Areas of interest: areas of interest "Swimming Pool"
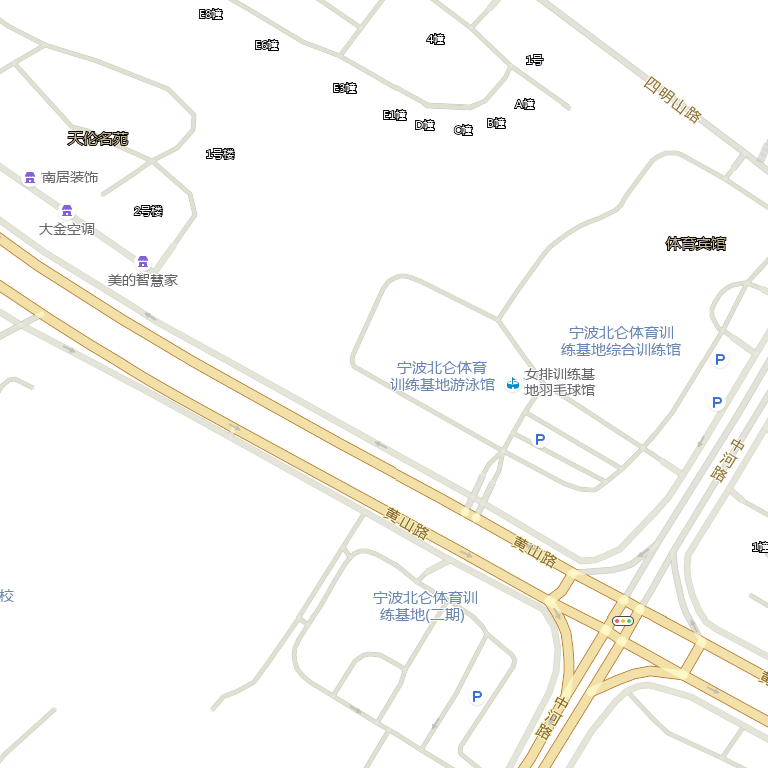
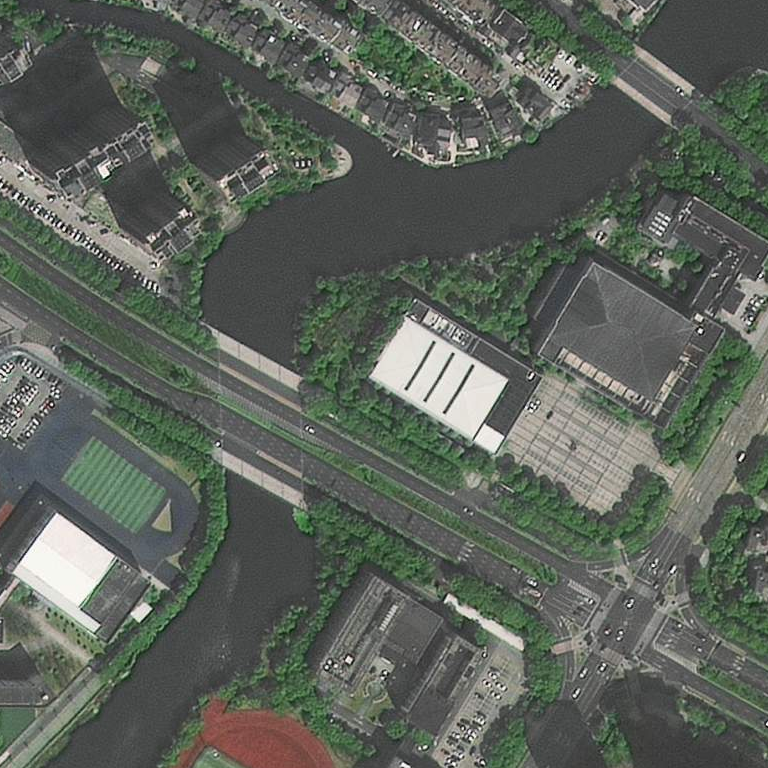